Question: How to show live templates first in tooltips, like in a screenshot?

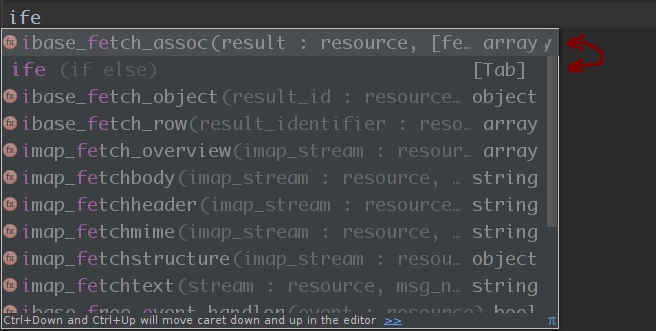
Answer: It's a known issue -- already fixed: <URL>
Hopefully it will be in next minor version -- 7.0.1 (should be, as quite a few users got very annoyed by current behaviour).
---
Currently you will have to close code completion popup () in order for Live Template to expand properly (or explicitly choose it from the list).
(which can be used in mean time): disable code completion popup ('Settings | Editor | Code Completion') and invoke it manually when needed () -- in such case live template will be expanded properly as no code completion popup is shown.
And yes, if you already got used to have automatic popup showing up, this workflow may be quite inconvenient. On another hand -- very often such popup shows when I do not want to see it.